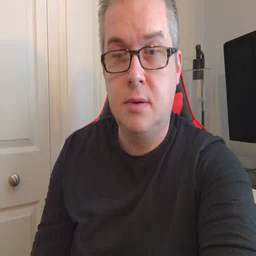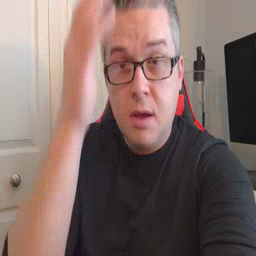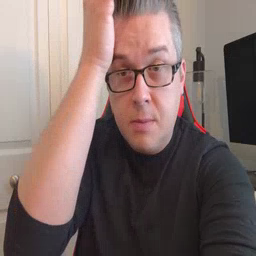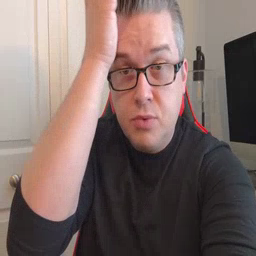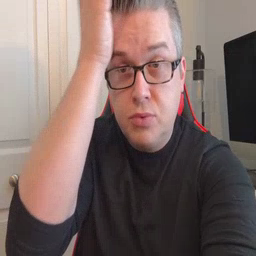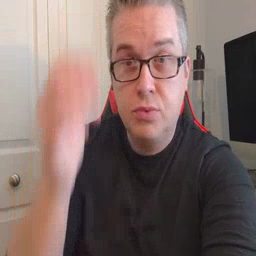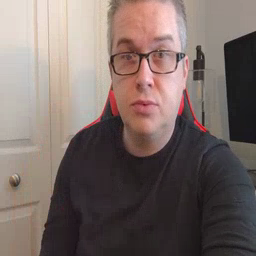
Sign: garbage